Question: The problem is obvious: I have a big paint command with a very large for loop and a componentResized that runs the paint command a huge amount of time, which makes my JPanel a black screen and unable to exit even when I press the x button(I must terminate it on eclipse), represented here:
'''
package Testing;
import java.awt.Graphics;
import java.awt.event.ActionEvent;
import java.awt.event.ActionListener;
import java.awt.event.ComponentEvent;
import java.awt.event.ComponentListener;
import javax.swing.JFrame;
import javax.swing.JPanel;
import javax.swing.Timer;
public class DrawTest extends JPanel implements ComponentListener {
public DrawTest(){
this.addComponentListener(this);
}
@Override
public void paint(Graphics g) {
int gridsize=8;
double width=getWidth()/gridsize;
for(double i=0;i<=getWidth();i+=width){
System.out.println("1");
g.drawLine((int)i,0,(int)i,getHeight());
}
double height=getHeight()/gridsize;
for(double i=0;i<=getHeight();i+=height){
System.out.println("2");
g.drawLine(0,(int)i,getWidth(),(int)i);
}
}
public static void main(String[] args){
JFrame frame=new JFrame("Fill all the squares with Ls");
DrawTest FillSquare=new DrawTest();
frame.add(FillSquare);
frame.setExtendedState( frame.getExtendedState()|frame.MAXIMIZED_BOTH );
frame.setVisible(true);
frame.setDefaultCloseOperation(JFrame.EXIT_ON_CLOSE);
}
@Override
public void componentHidden(ComponentEvent e) {
// TODO Auto-generated method stub
}
@Override
public void componentMoved(ComponentEvent e) {
// TODO Auto-generated method stub
}
@Override
public void componentResized(ComponentEvent e) {
ActionListener taskPerformer = new ActionListener() {
public void actionPerformed(ActionEvent evt) {
//...Perform a task...
System.out.println("Reading SMTP Info.");
}
};
Timer timer = new Timer(100 ,taskPerformer);
timer.setRepeats(false);
timer.start();
repaint();
}
@Override
public void componentShown(ComponentEvent e) {
// TODO Auto-generated method stub
}
}
'''
I googled the problem and looked it up on stackoverthrow, and what came up was to use the Timer which prevent the componentResize to run a crazy amount of times when the user resizes the screen, but after implementing it, as shown in the code, it still doesn't seem to be working. I don't know if I did it wrong or what, it is my first time using it. After playing around and testing with the System.out.println();, I seem to run into another problem. The paint command's second loop seem to be going infinitely after the user moves the frame.
Thanks in advance!
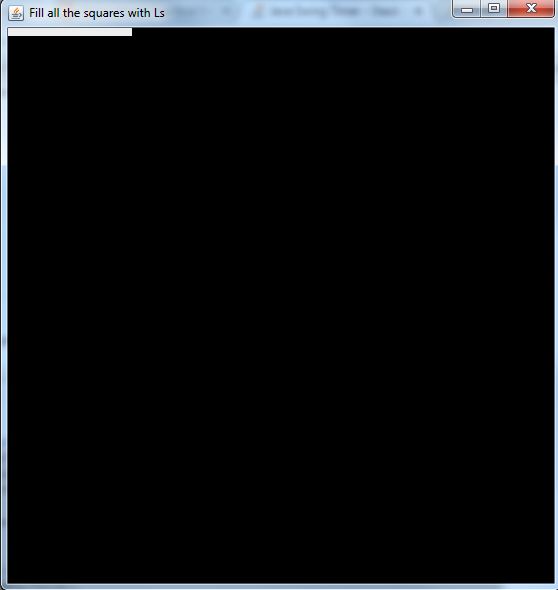
Answer: Four things:
- 'for(int i=1;i<=100000;i++){''paint'- 'super.paint'- 'paintComponent''paint''super.paintComponent'- 'componentResized''Timer''Timer'
As a possible solution, you don't "need" to use 'ComponentListener', I tend to just override 'invalidate', but you will get similar results using either.
You should use a 'BufferedImage' to represent what you want painted, this way, if the 'paint' method is called for some reason other then the component been resized, you can just paint the 'BufferedImage' and not worry about having to recreate the entire state from scratch.
You only need a single 'Timer', which is restarted each time you are notified that the the component has changed.
When the 'Timer' is triggers the 'ActionListener', you would invalidate the current buffer and regenerate it. The example I've provided uses a 'SwingWorker' to off load the work to a back ground thread, which will allow the UI to remain responsive while the buffer is updated it. You could display a little message in the 'paintComponent' method when the buffer is 'null' stating that the output is been regenerated, as an idea
'''
import java.awt.Color;
import java.awt.Dimension;
import java.awt.EventQueue;
import java.awt.Graphics;
import java.awt.Graphics2D;
import java.awt.event.ActionEvent;
import java.awt.event.ActionListener;
import java.awt.image.BufferedImage;
import java.util.concurrent.ExecutionException;
import java.util.logging.Level;
import java.util.logging.Logger;
import javax.swing.JFrame;
import javax.swing.JPanel;
import javax.swing.SwingWorker;
import javax.swing.Timer;
import javax.swing.UIManager;
import javax.swing.UnsupportedLookAndFeelException;
public class DrawTest extends JPanel {
private Timer resizeTimer;
private BufferedImage buffer;
private SwingWorker<BufferedImage, BufferedImage> bufferGenerator;
public DrawTest() {
resizeTimer = new Timer(100, new ActionListener() {
@Override
public void actionPerformed(ActionEvent e) {
buffer = null;
if (bufferGenerator != null) {
bufferGenerator.cancel(true);
}
// Create buffer in background
bufferGenerator = new BufferGeneratorWorker();
bufferGenerator.execute();
}
});
resizeTimer.setRepeats(false);
}
@Override
public void invalidate() {
super.invalidate();
resizeTimer.restart();
}
@Override
protected void paintComponent(Graphics g) {
super.paintComponent(g);
if (buffer != null) {
g.drawImage(buffer, 0, 0, this);
}
}
@Override
public Dimension getPreferredSize() {
return new Dimension(400, 400);
}
protected class BufferGeneratorWorker extends SwingWorker<BufferedImage, BufferedImage> {
@Override
protected BufferedImage doInBackground() throws Exception {
BufferedImage img = new BufferedImage(getWidth(), getHeight(), BufferedImage.TYPE_INT_ARGB);
Graphics2D g2d = img.createGraphics();
g2d.setColor(Color.RED);
System.out.println("-- Started");
int i = 0;
while (i < 100000 && !Thread.currentThread().isInterrupted()) {
i++;
g2d.drawLine(0, i, getWidth(), i);
}
g2d.dispose();
System.out.println("-- Completed");
return img;
}
@Override
protected void done() {
try {
buffer = get();
repaint();
} catch (InterruptedException | ExecutionException ex) {
ex.printStackTrace();
}
}
}
public static void main(String[] args) {
EventQueue.invokeLater(new Runnable() {
@Override
public void run() {
try {
UIManager.setLookAndFeel(UIManager.getSystemLookAndFeelClassName());
} catch (ClassNotFoundException | InstantiationException | IllegalAccessException | UnsupportedLookAndFeelException ex) {
ex.printStackTrace();
}
JFrame frame = new JFrame("Fill all the squares with Ls");
DrawTest FillSquare = new DrawTest();
frame.add(FillSquare);
frame.pack();
frame.setLocationRelativeTo(null);
frame.setVisible(true);
frame.setDefaultCloseOperation(JFrame.EXIT_ON_CLOSE);
}
});
}
public class TestPane extends JPanel {
public TestPane() {
}
@Override
public Dimension getPreferredSize() {
return new Dimension(200, 200);
}
protected void paintComponent(Graphics g) {
super.paintComponent(g);
Graphics2D g2d = (Graphics2D) g.create();
g2d.dispose();
}
}
}
'''
Take a look at <URL> for more details